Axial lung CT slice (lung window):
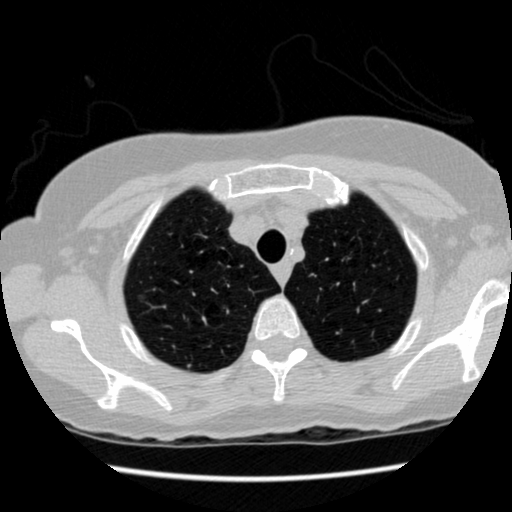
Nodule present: no